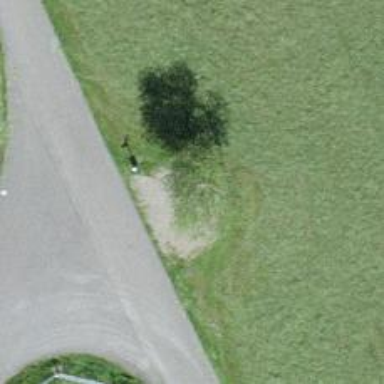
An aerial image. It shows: Historic wayside cross.